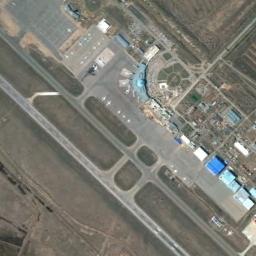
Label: airport